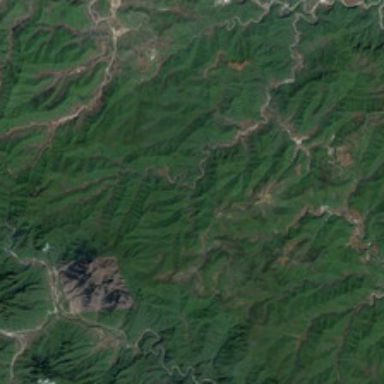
In the narrow area along roads the mountain is brown while it is green in other parts .